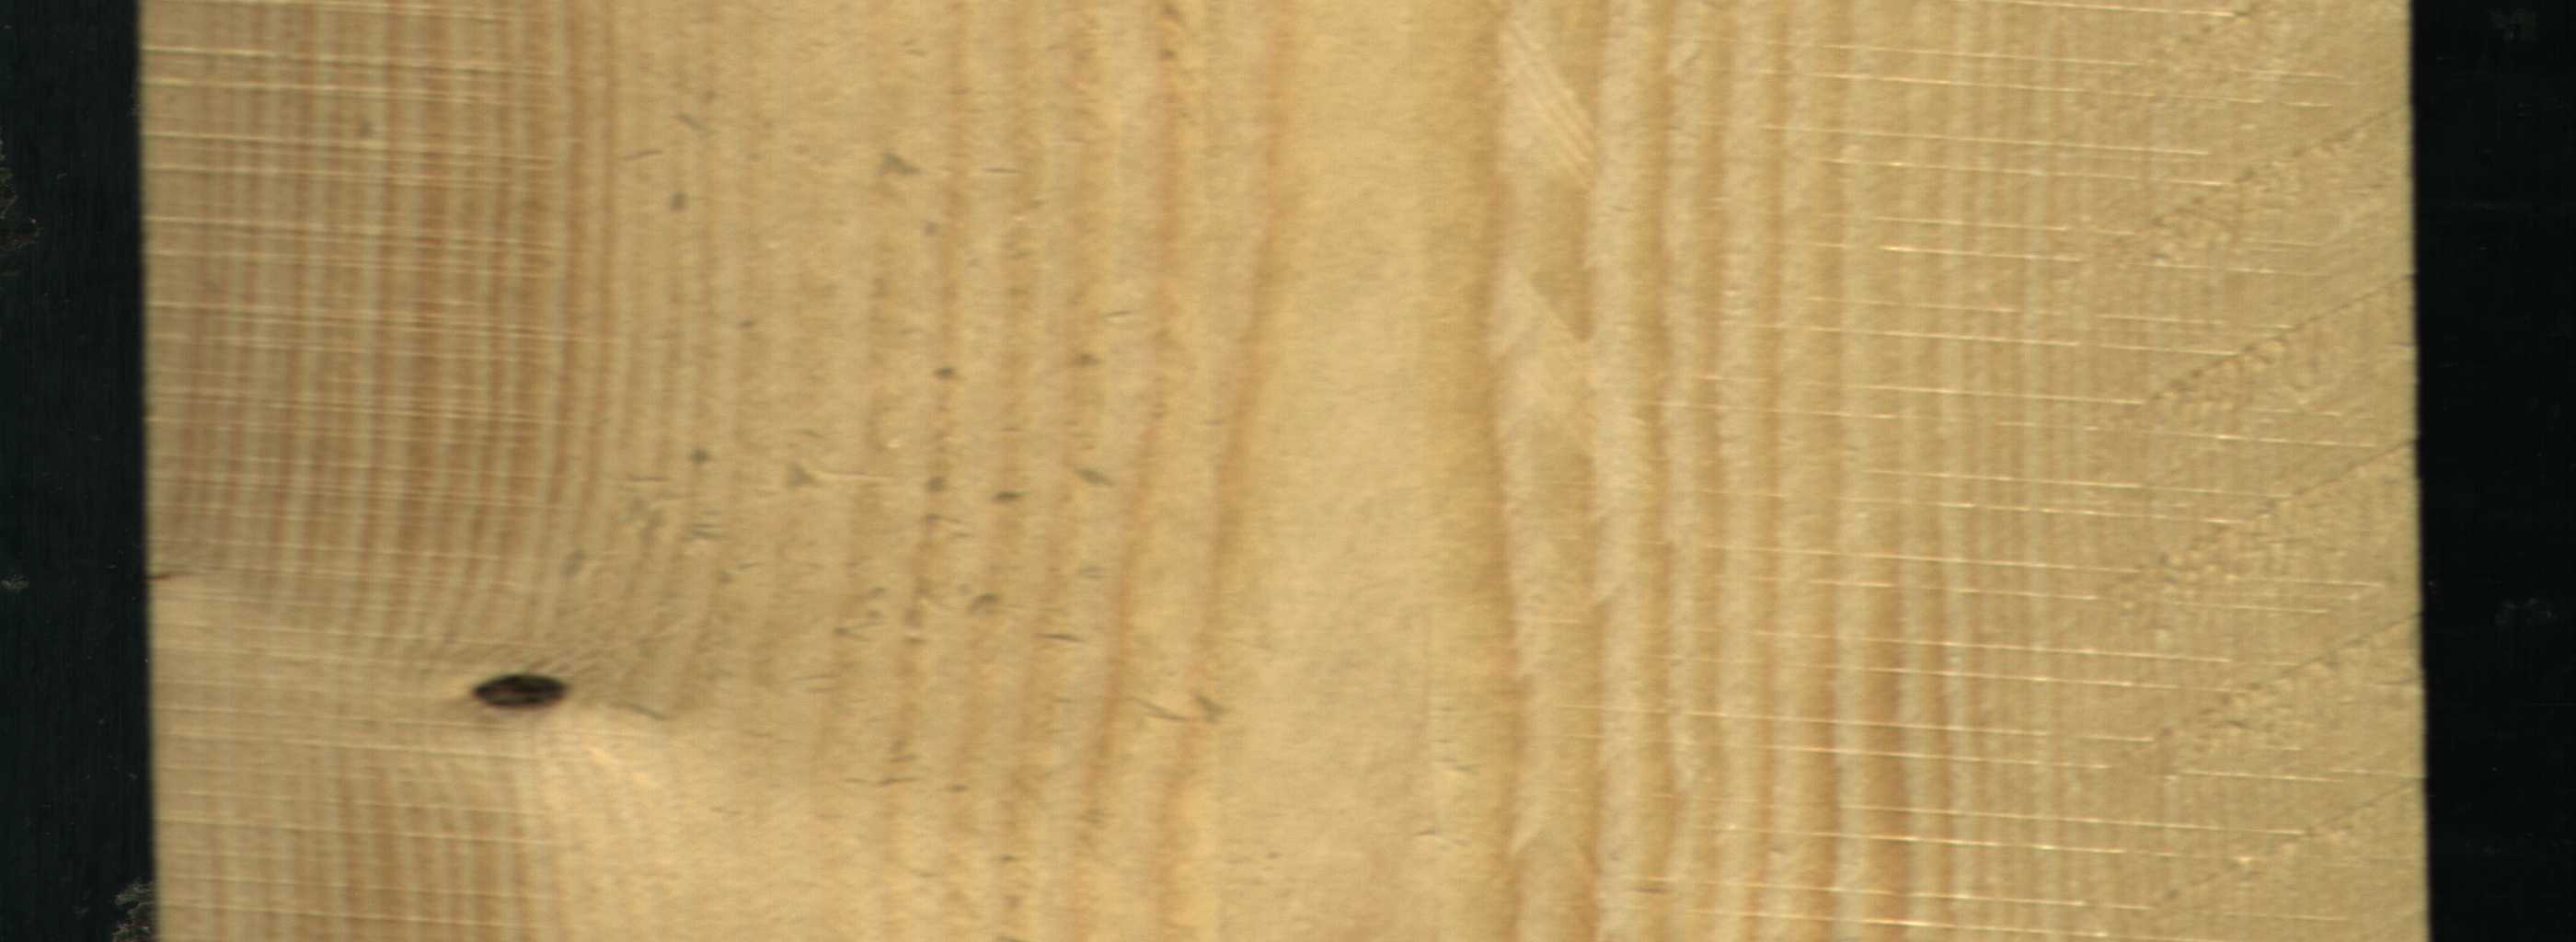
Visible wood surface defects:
Dead_Knot